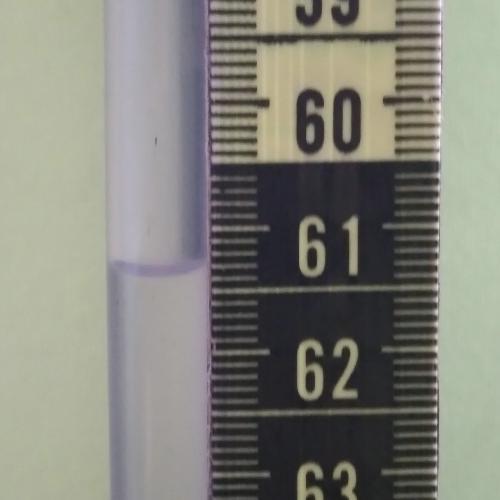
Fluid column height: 61.3 cm